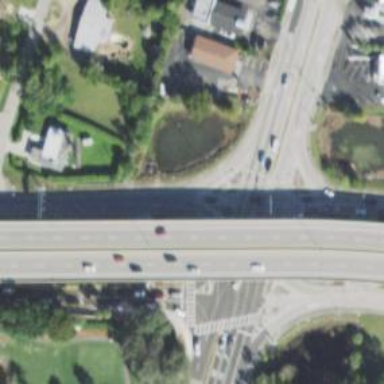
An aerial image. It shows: Asphalt road with primary link designation.